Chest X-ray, PA view. Patient: 44 years old, sex F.
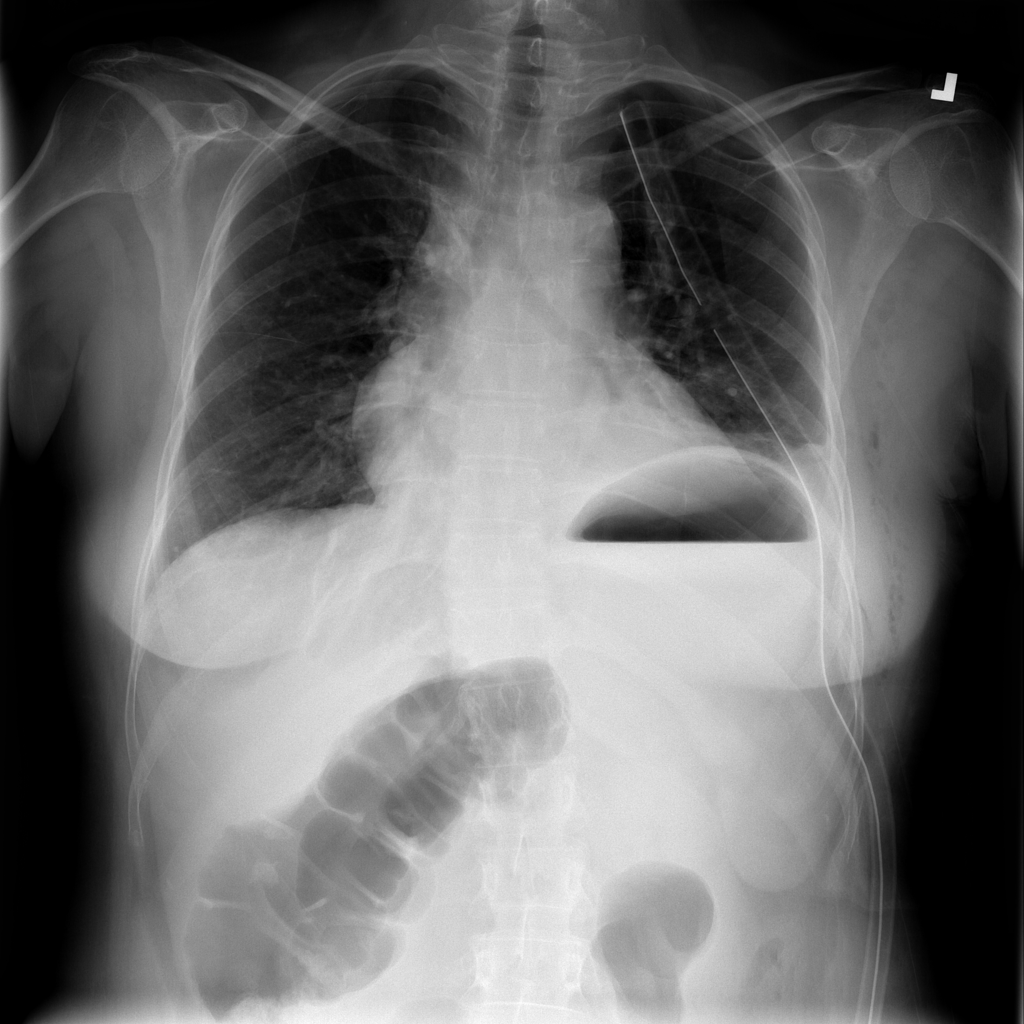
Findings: No Finding